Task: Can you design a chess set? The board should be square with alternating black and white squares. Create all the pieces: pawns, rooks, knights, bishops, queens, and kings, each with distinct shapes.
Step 1921:
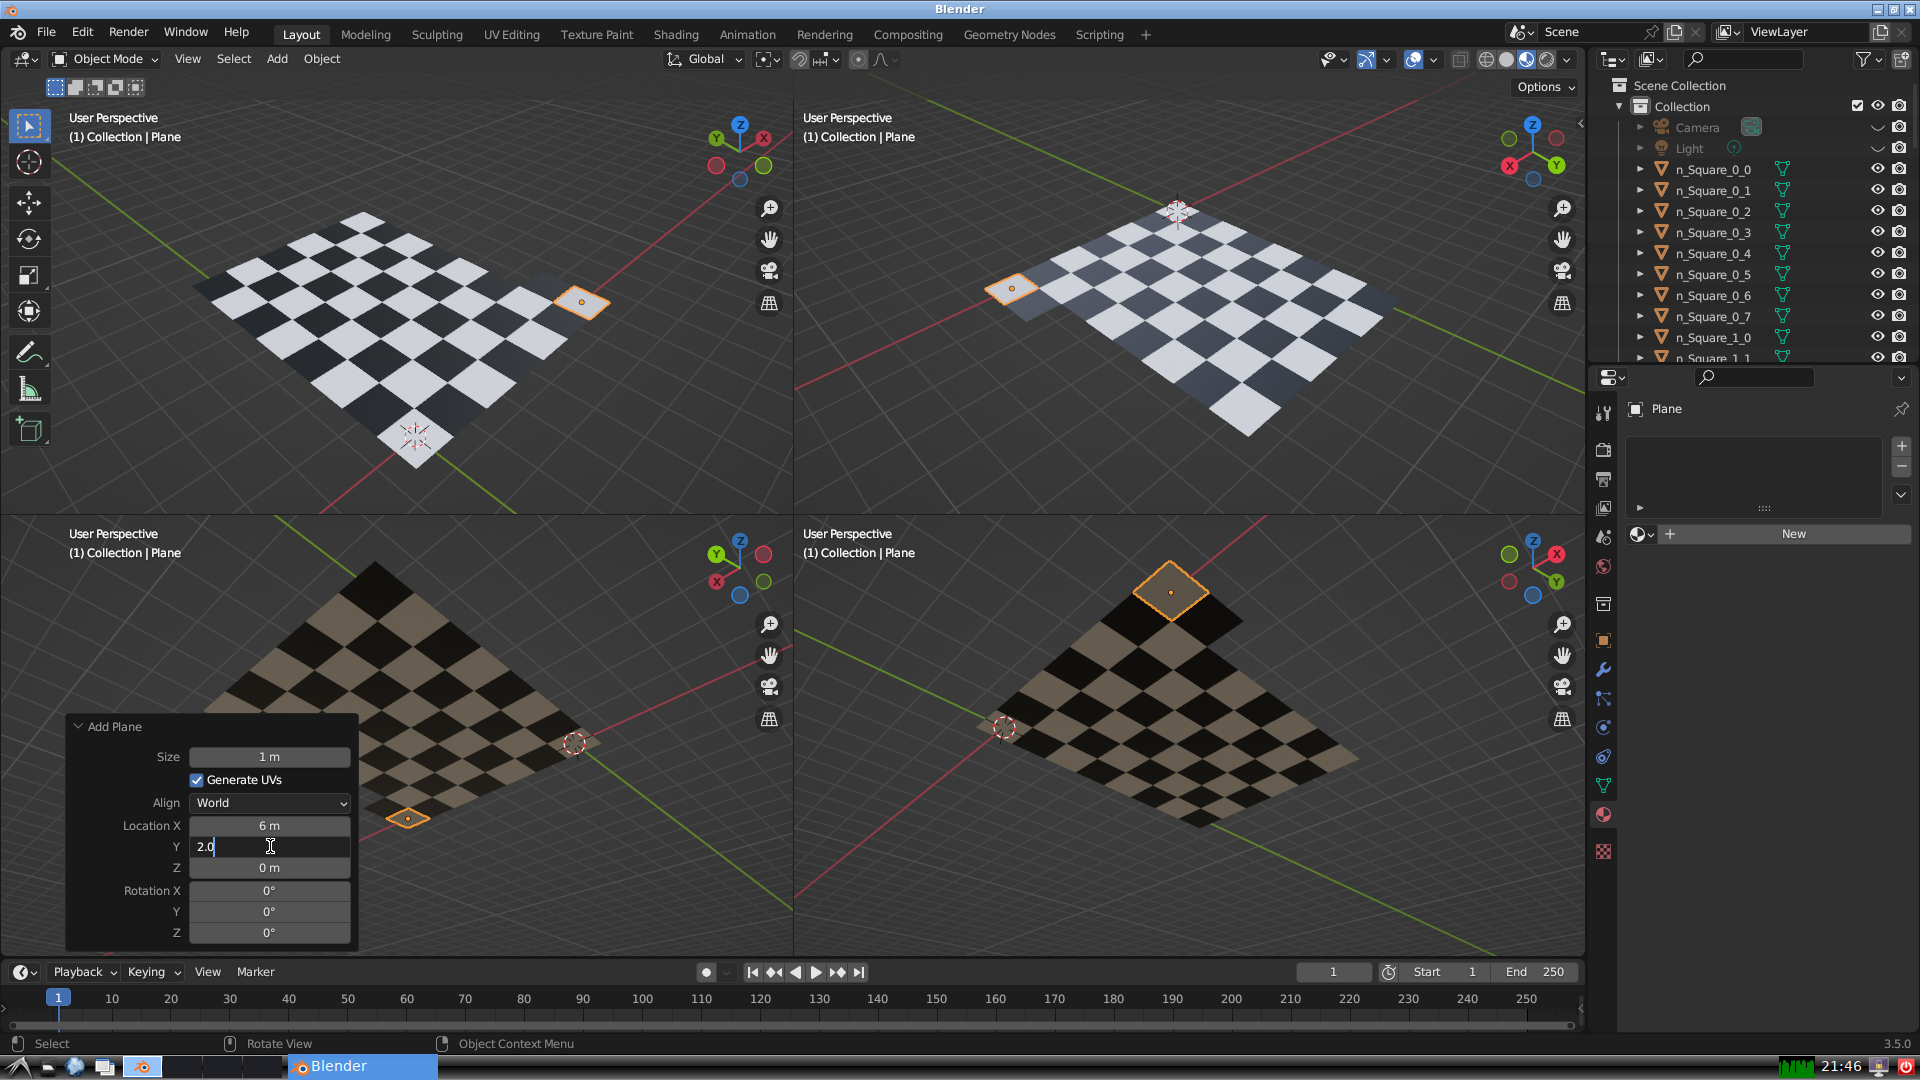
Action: {"key_press": ['Return']}